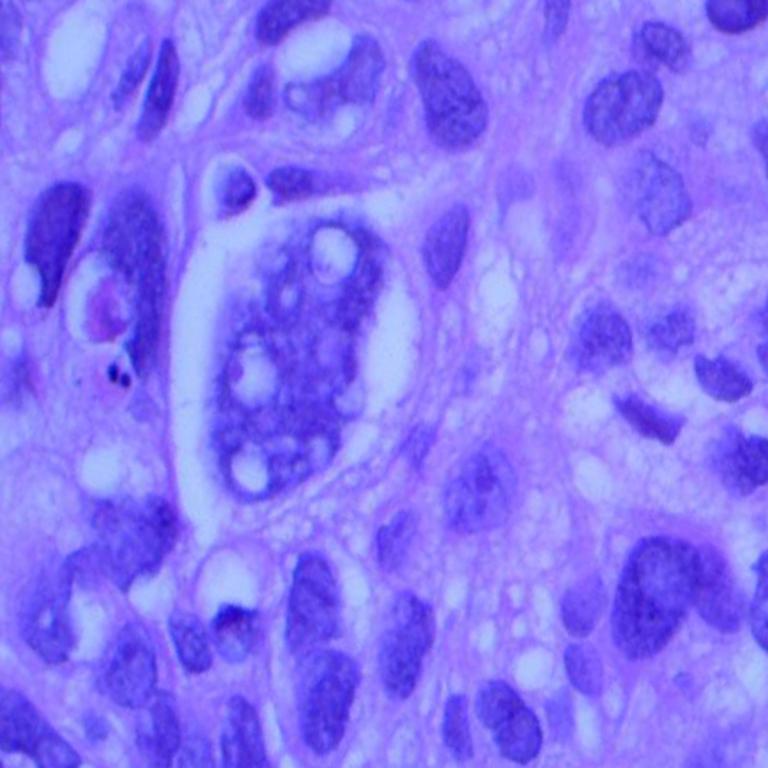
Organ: lung
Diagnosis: squamous carcinomas